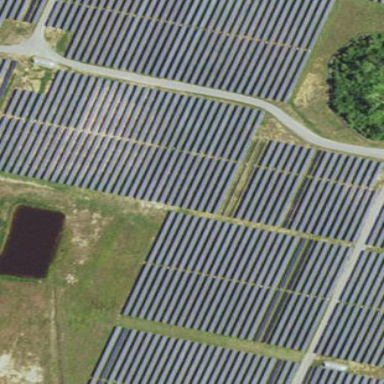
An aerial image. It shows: Solar power generator with photovoltaic panels.